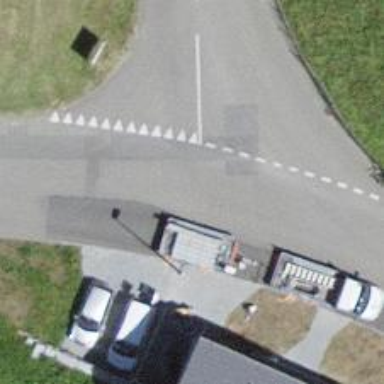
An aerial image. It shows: Residential road with asphalt surface.